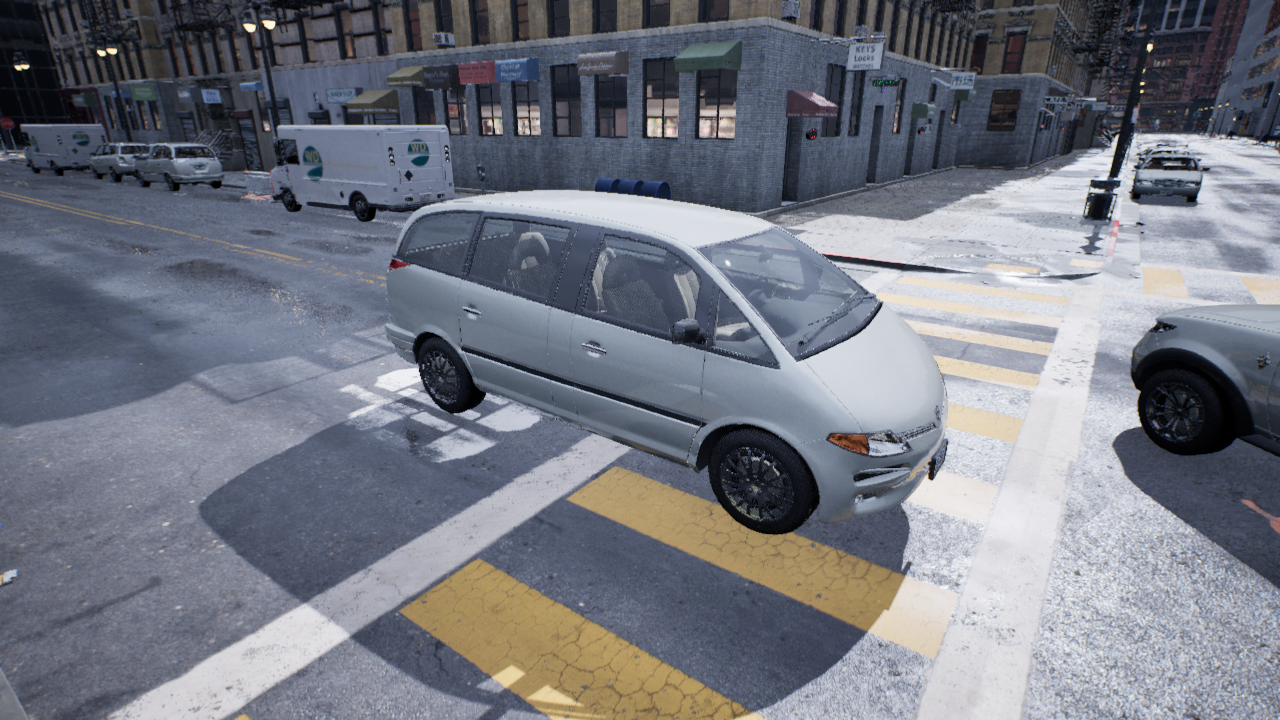
Venue: residential
Lighting: overcast
Vehicle rig: minivan